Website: crate-barrel
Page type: newsletter-management
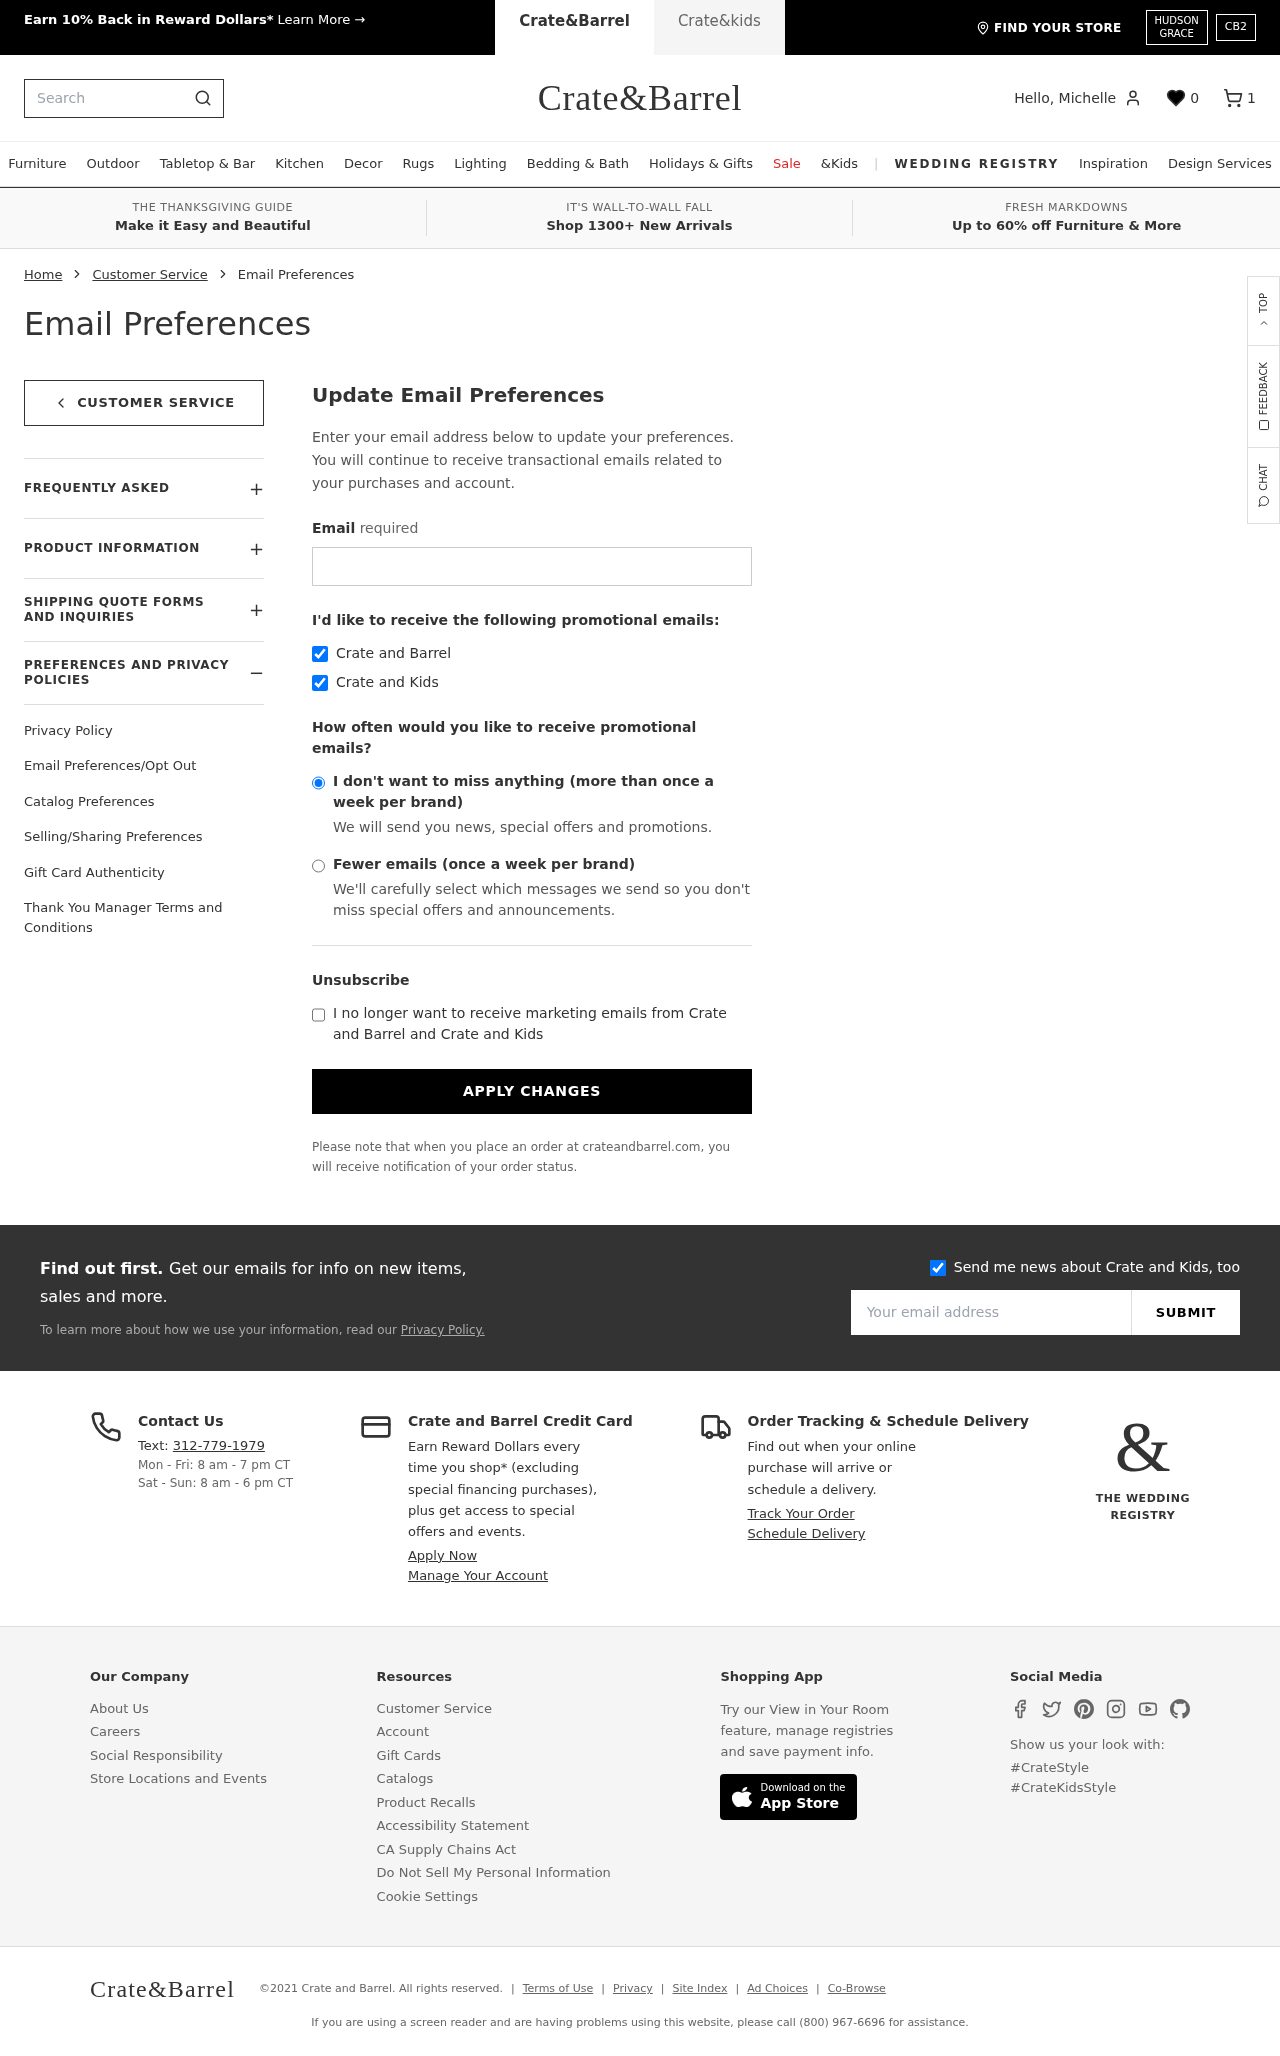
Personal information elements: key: PII_EMAIL
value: michelle_mills@hotmail.com
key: PII_FIRSTNAME
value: Michelle
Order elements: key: ORDER_NUM_ITEMS
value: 1
Search elements: key: HEADER_SEARCH
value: Search
Other elements: key: FAVORITES_COUNT
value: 0